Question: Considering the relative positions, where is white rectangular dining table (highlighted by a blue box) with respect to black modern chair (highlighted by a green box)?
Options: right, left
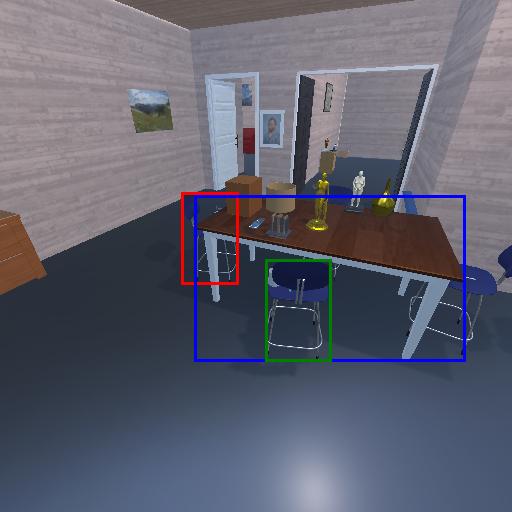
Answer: right